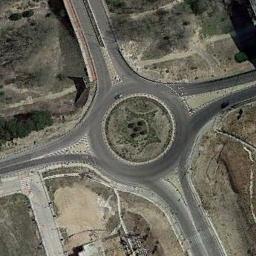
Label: roundabout